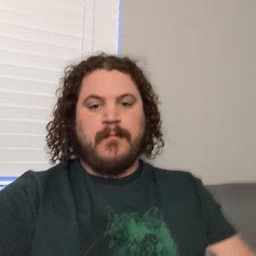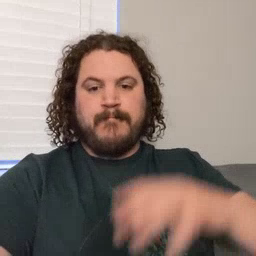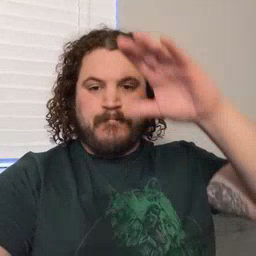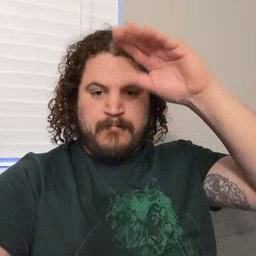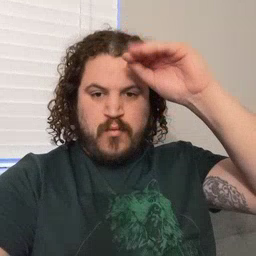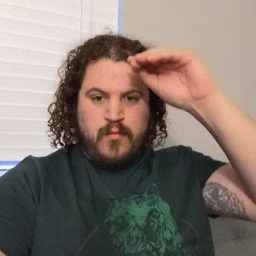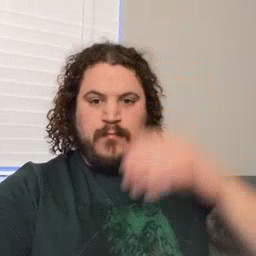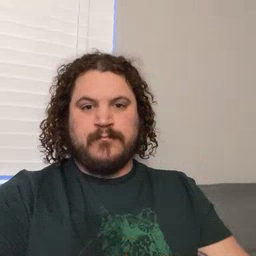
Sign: boy